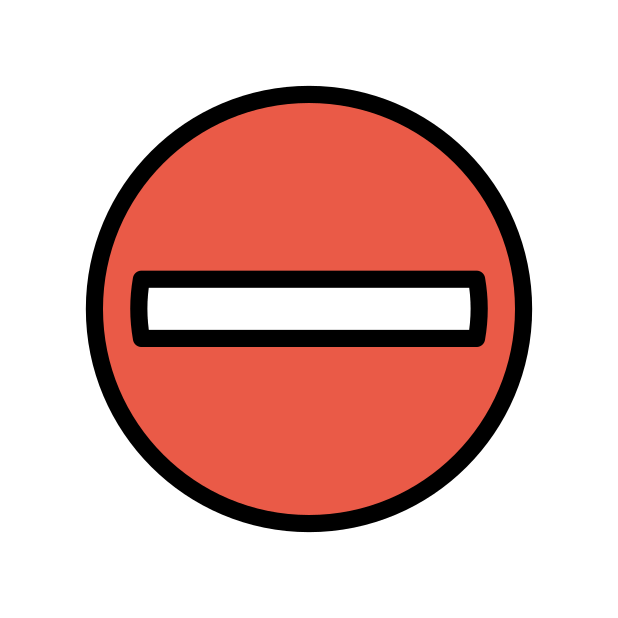
no entry